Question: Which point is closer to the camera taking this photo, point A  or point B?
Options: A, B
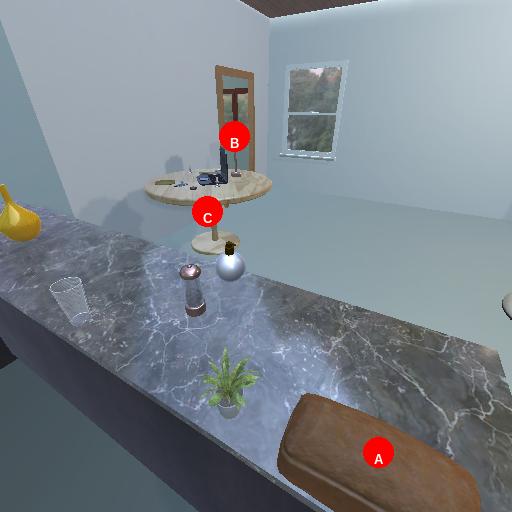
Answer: A